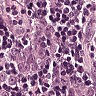
Metastatic tissue present: yes